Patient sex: M
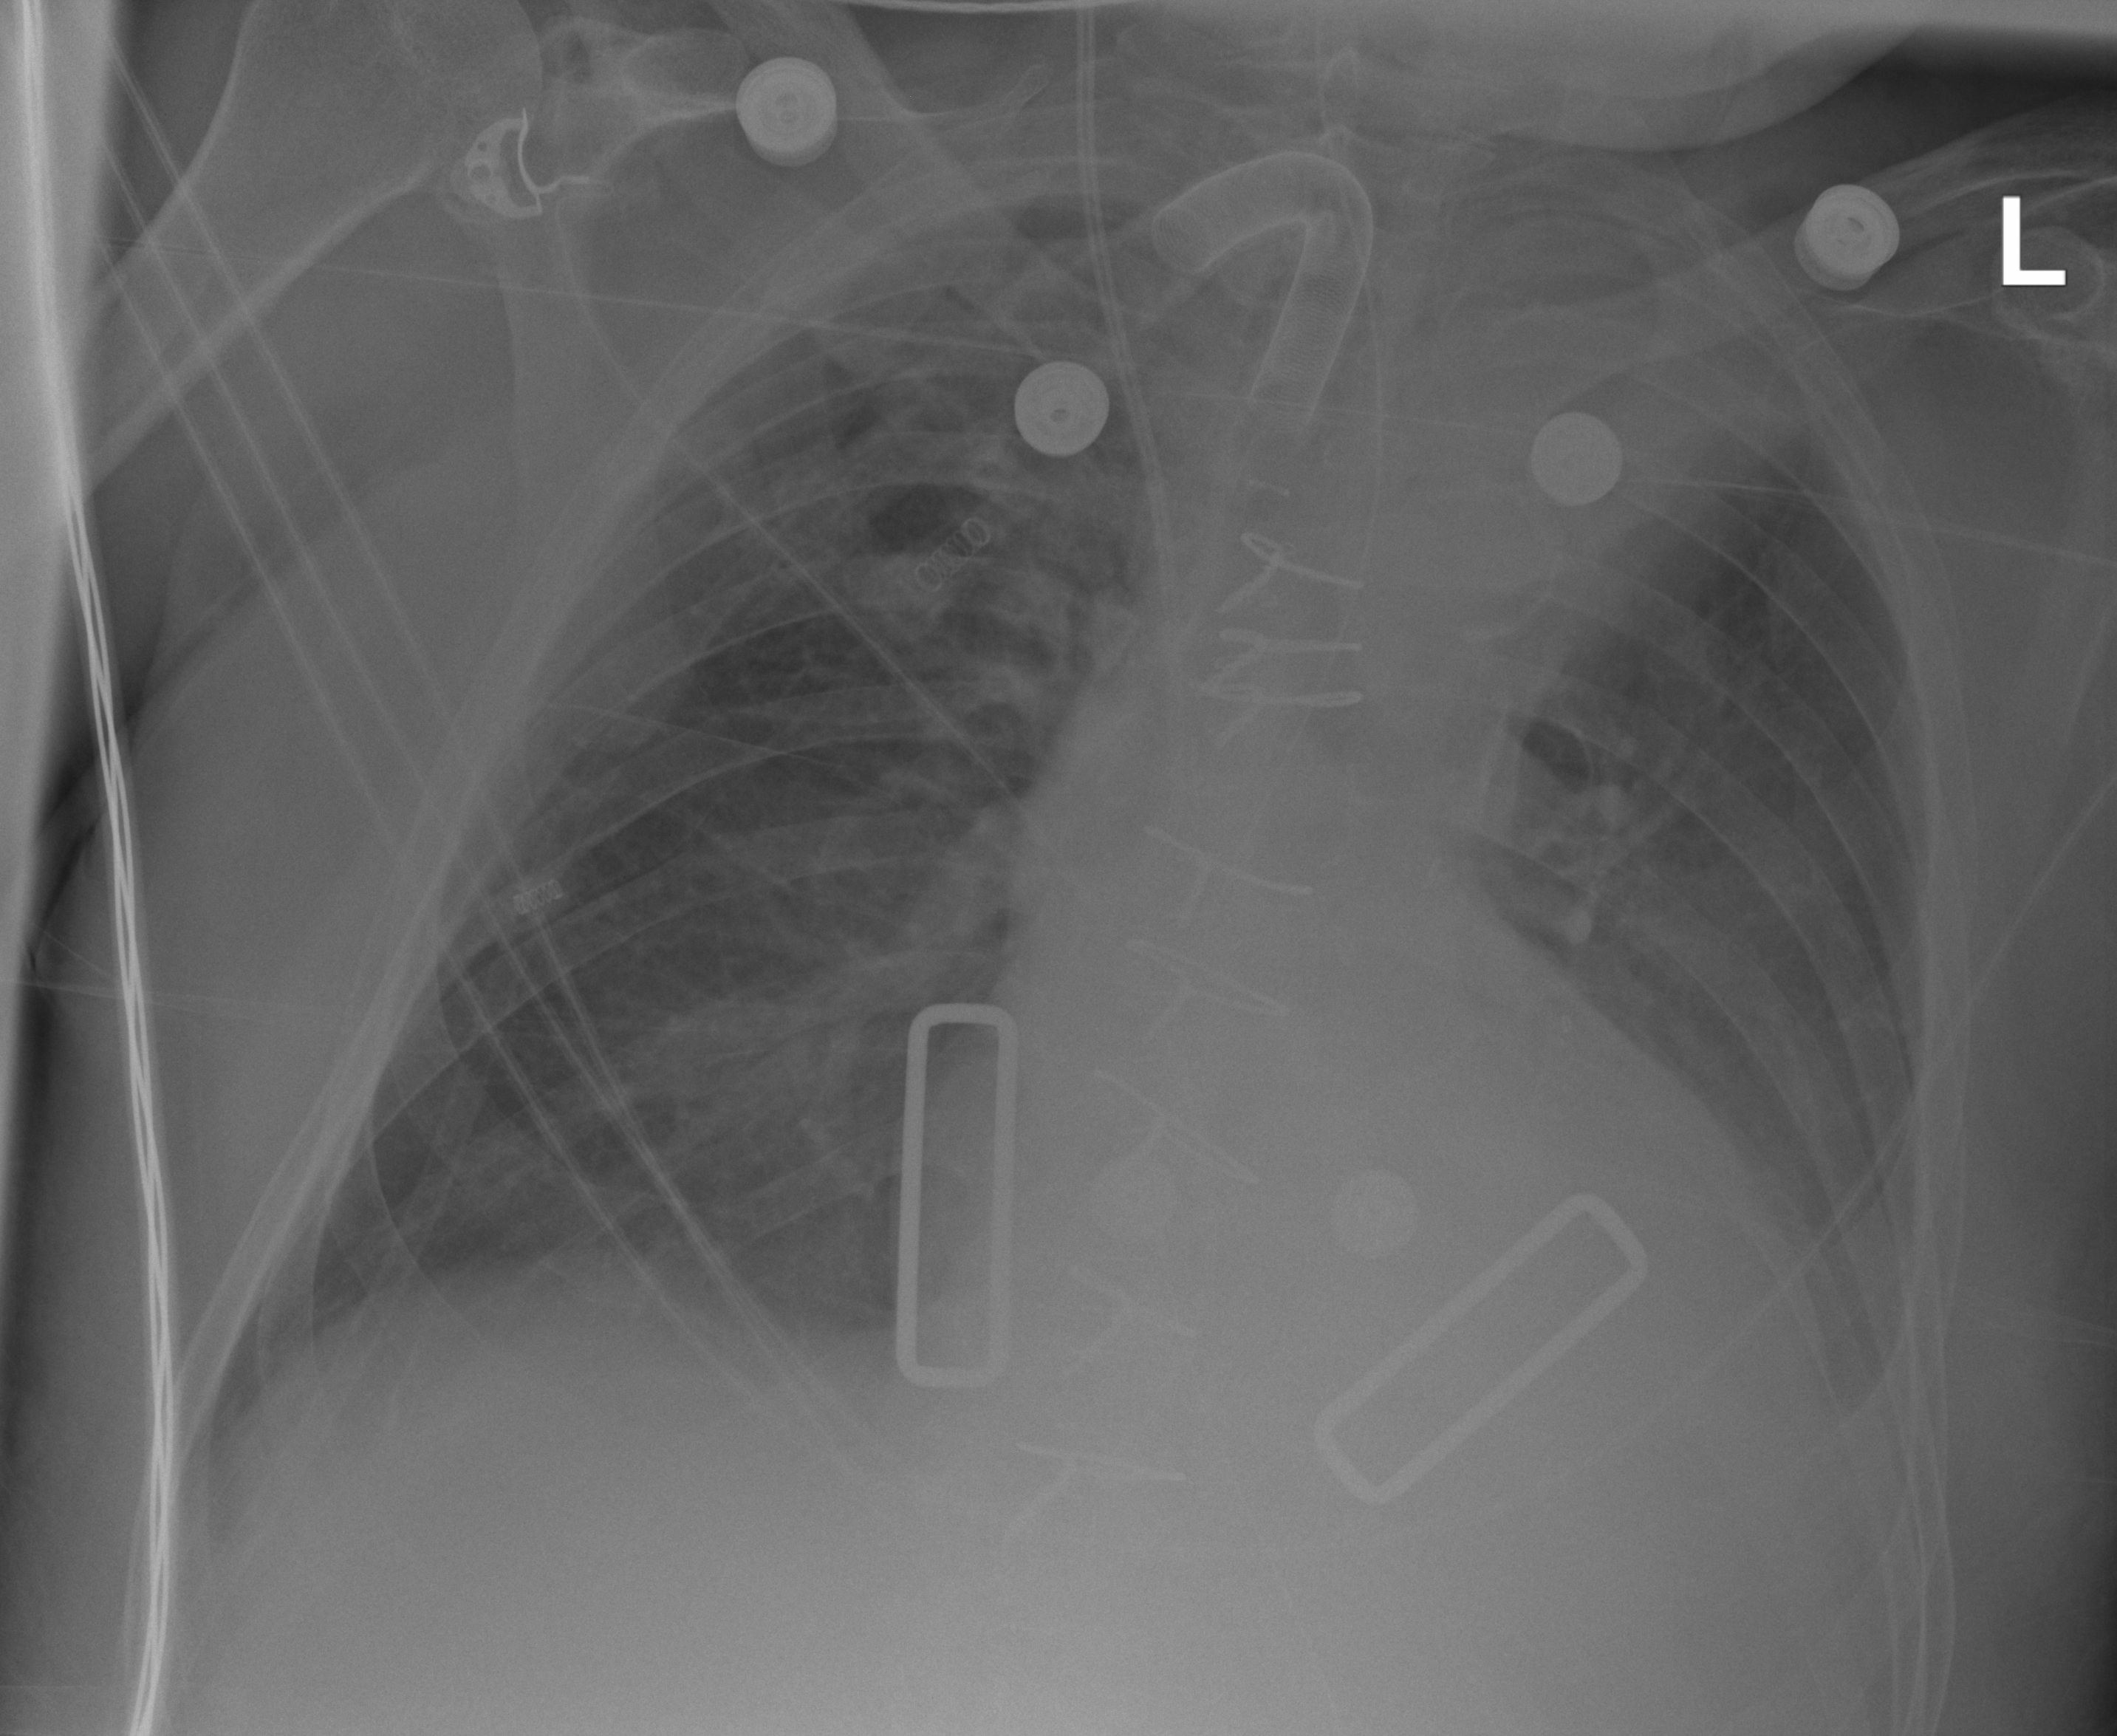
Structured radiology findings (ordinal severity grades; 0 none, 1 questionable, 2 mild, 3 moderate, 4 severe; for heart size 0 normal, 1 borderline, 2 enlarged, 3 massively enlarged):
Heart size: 2
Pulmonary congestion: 2
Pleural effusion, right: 0
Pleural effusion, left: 2
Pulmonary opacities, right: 2
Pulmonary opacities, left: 2
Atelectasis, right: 2
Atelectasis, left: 3